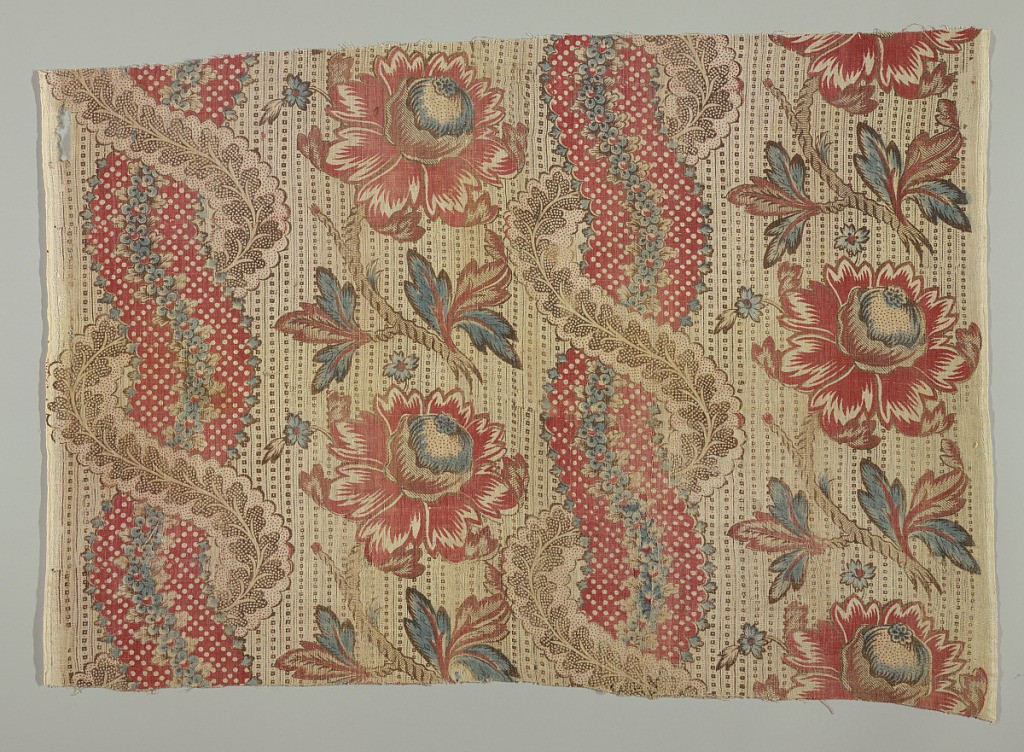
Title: Textile
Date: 18th century
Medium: cotton Technique: block printed on plain weave with blue applied by brush
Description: Printed length has half drop repeats of twined garlands and large flowers on short leafy stems.